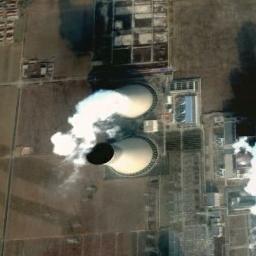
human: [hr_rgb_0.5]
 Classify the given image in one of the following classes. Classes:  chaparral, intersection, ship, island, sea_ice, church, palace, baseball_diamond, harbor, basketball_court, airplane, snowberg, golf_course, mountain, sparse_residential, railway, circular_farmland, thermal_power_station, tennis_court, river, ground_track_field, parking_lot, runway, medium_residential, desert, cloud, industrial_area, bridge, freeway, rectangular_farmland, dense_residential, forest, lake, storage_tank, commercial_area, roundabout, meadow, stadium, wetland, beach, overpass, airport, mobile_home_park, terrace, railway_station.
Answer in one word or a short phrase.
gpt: thermal_power_station